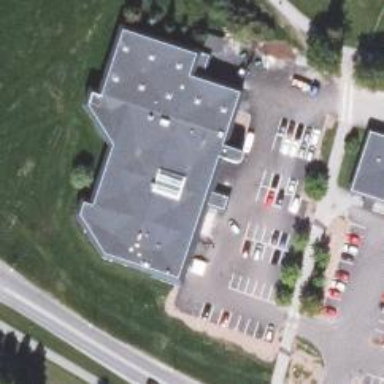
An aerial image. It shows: Veterinary facility.